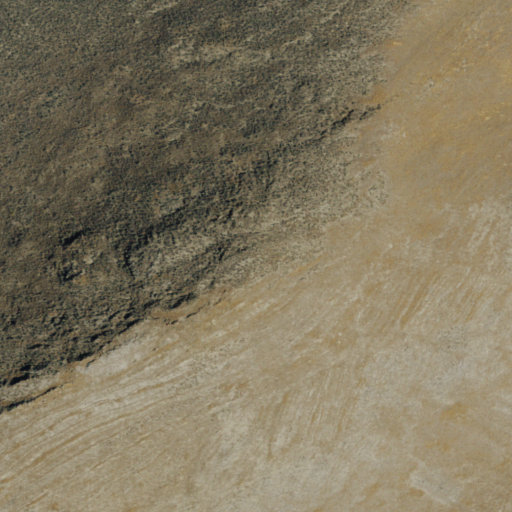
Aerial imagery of mountain in Nevada named Little Poverty containing grassland and shrub